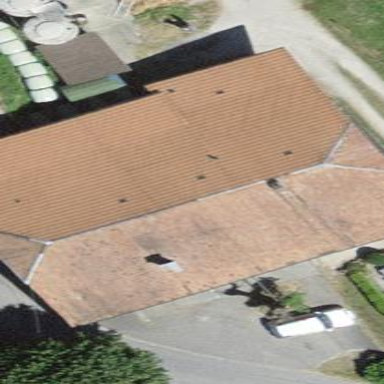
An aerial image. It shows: Farm building.